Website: home-depot
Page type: cart
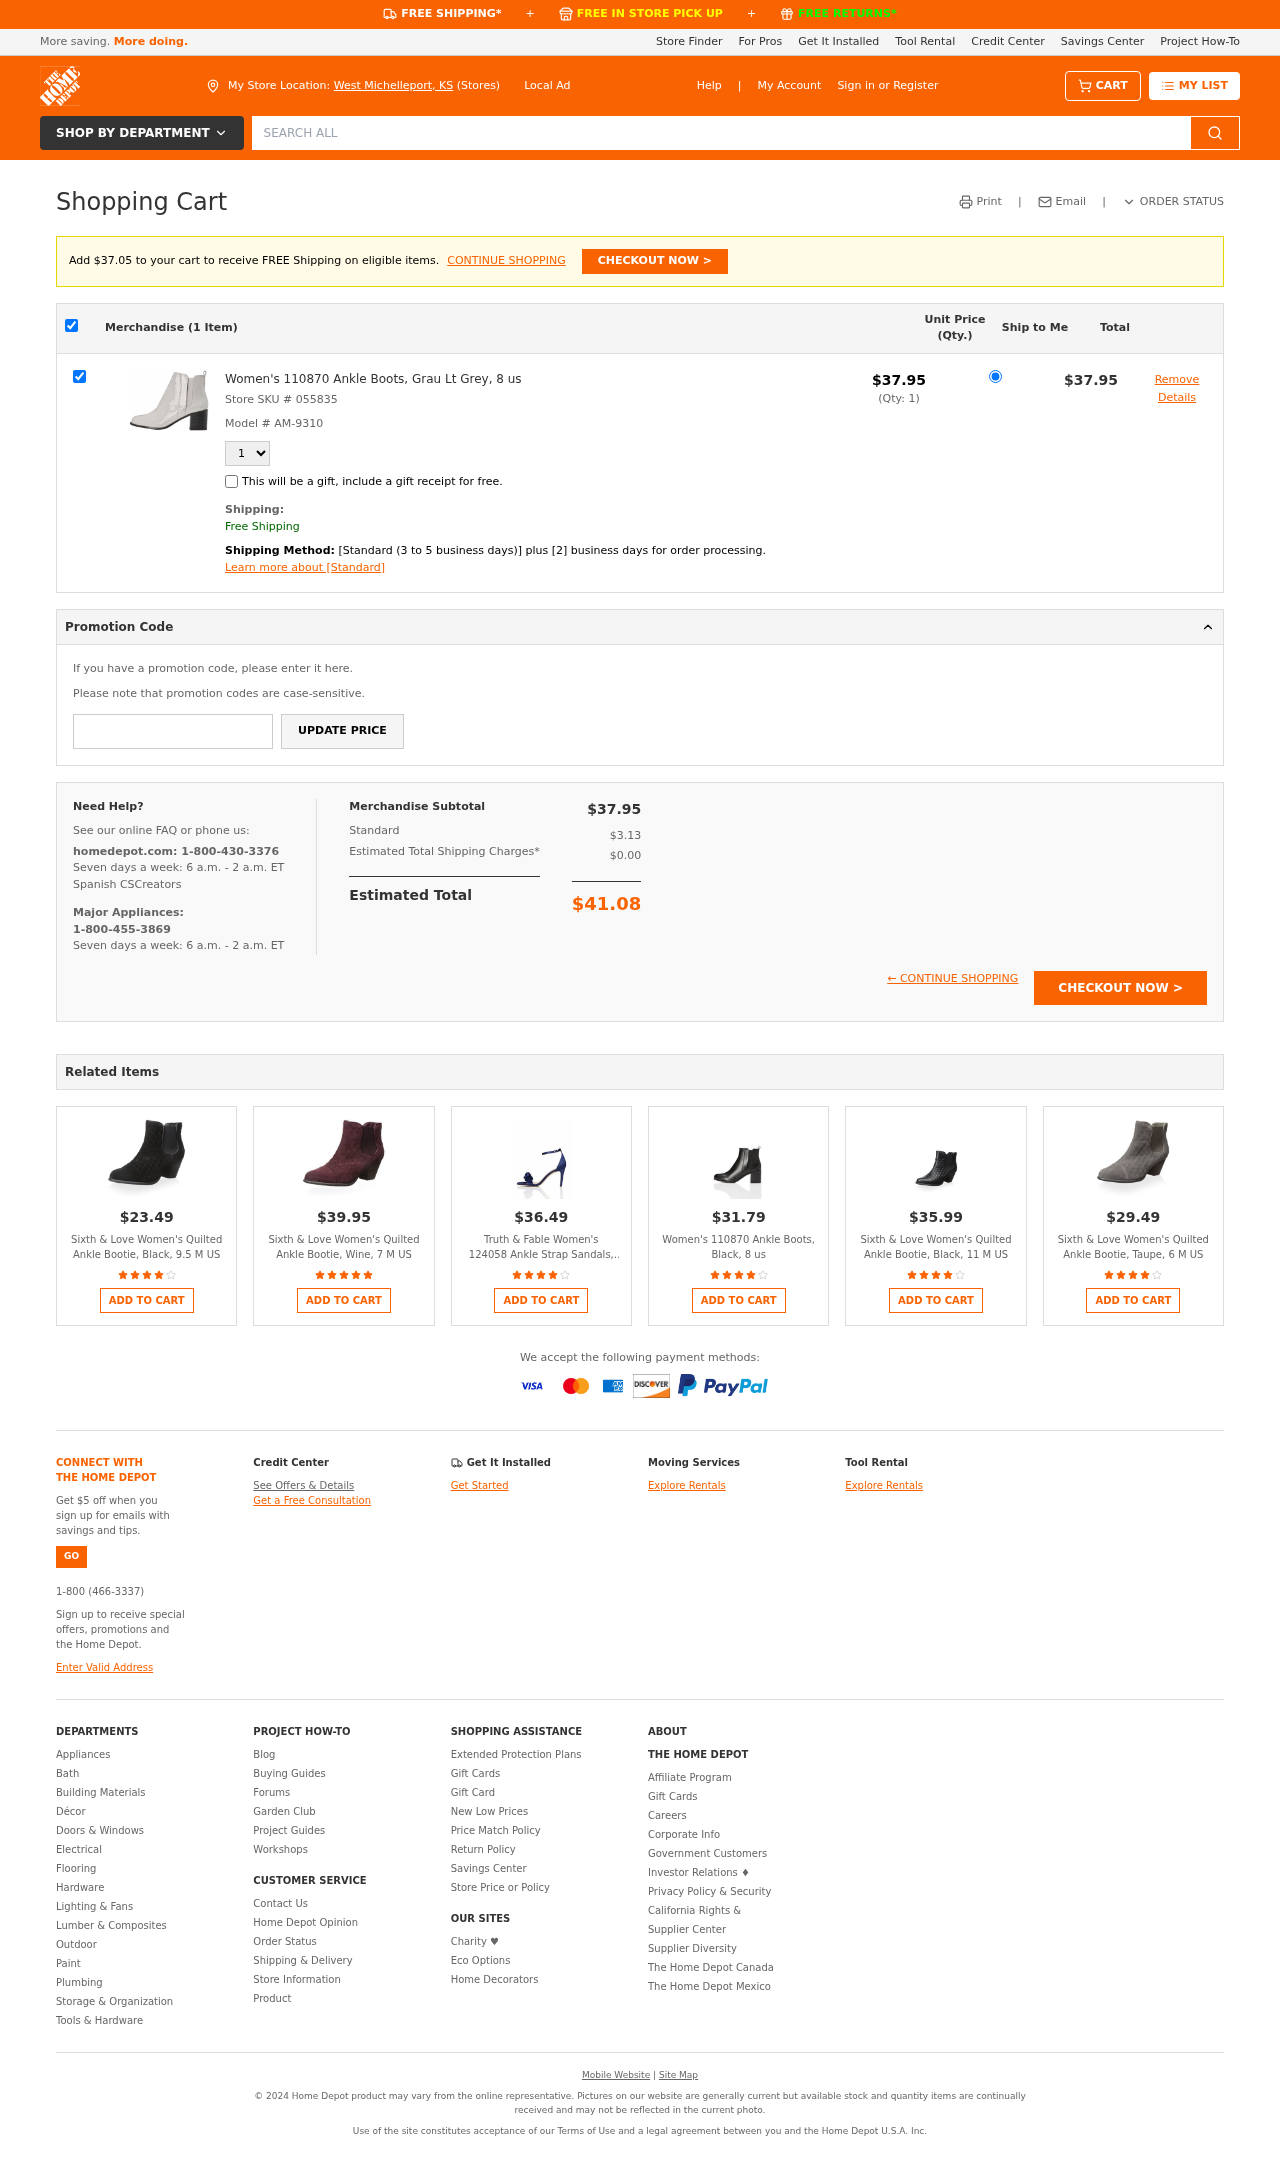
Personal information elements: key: PII_CITY_STATE
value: West Michelleport, KS
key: PII_PROMO_CODE
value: FIRST76
Product elements: key: PRODUCT1_NAME
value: Women's 110870 Ankle Boots, Grau Lt Grey, 8 us
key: PRODUCT1_PRICE
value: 37.95
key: PRODUCT1_QUANTITY
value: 1
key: PRODUCT2_NAME
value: Sixth & Love Women's Quilted Ankle Bootie, Black, 9.5 M US
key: PRODUCT2_PRICE
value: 23.49
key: PRODUCT2_RATING
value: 3.9
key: PRODUCT3_NAME
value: Sixth & Love Women's Quilted Ankle Bootie, Wine, 7 M US
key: PRODUCT3_PRICE
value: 39.95
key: PRODUCT3_RATING
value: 4.5
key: PRODUCT4_NAME
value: Truth & Fable Women's 124058 Ankle Strap Sandals, Blue Navy, 8
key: PRODUCT4_PRICE
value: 36.49
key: PRODUCT4_RATING
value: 3.9
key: PRODUCT5_NAME
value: Women's 110870 Ankle Boots, Black, 8 us
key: PRODUCT5_PRICE
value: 31.79
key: PRODUCT5_RATING
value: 3.7
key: PRODUCT6_NAME
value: Sixth & Love Women's Quilted Ankle Bootie, Black, 11 M US
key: PRODUCT6_PRICE
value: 35.99
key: PRODUCT6_RATING
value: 4.2
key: PRODUCT7_NAME
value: Sixth & Love Women's Quilted Ankle Bootie, Taupe, 6 M US
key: PRODUCT7_PRICE
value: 29.49
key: PRODUCT7_RATING
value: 3.8
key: PRODUCT1_SKU
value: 055835
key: PRODUCT1_MODEL
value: AM-9310
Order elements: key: AMOUNT_TO_FREE_SHIPPING
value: $37.05
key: ORDER_NUM_ITEMS
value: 1
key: ORDER_SUBTOTAL
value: $37.95
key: ORDER_TAX
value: $3.13
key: ORDER_SHIPPING_COST
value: $0.00
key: ORDER_TOTAL
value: $41.08
Search elements: key: HEADER_SEARCH
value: SEARCH ALL